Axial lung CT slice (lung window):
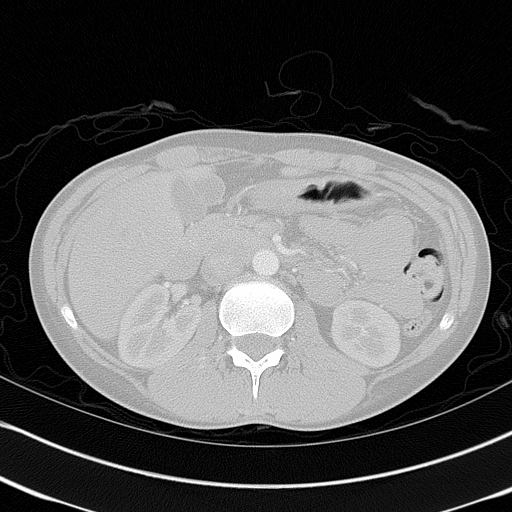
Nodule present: no